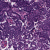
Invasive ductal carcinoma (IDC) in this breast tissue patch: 1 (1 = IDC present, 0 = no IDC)